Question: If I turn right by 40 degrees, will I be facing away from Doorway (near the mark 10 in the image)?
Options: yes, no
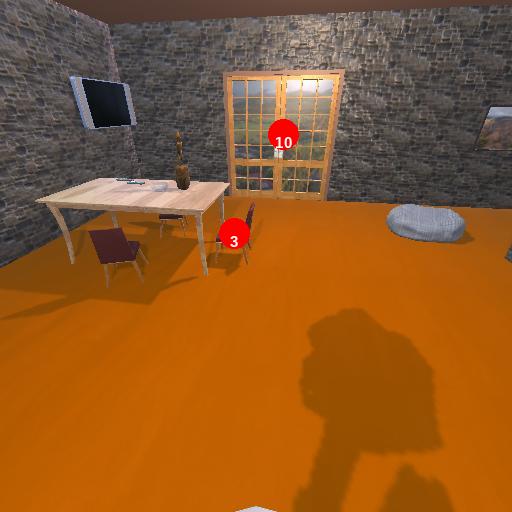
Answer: yes